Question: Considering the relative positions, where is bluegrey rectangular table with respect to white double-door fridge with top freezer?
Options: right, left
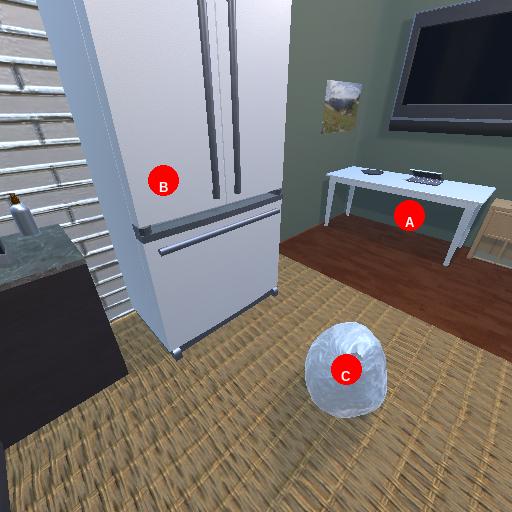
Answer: right